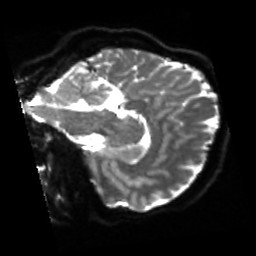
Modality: sbref
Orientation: sagittal
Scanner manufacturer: siemens
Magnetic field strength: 3 T
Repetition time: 4 s
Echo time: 0.0594 s